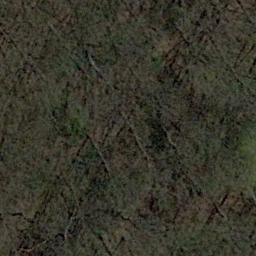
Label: forest